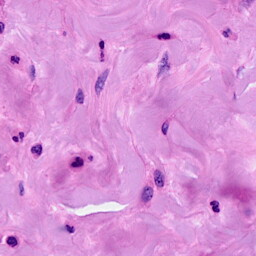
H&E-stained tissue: Breast